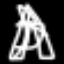
Label: The Eiffel Tower